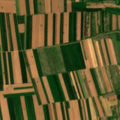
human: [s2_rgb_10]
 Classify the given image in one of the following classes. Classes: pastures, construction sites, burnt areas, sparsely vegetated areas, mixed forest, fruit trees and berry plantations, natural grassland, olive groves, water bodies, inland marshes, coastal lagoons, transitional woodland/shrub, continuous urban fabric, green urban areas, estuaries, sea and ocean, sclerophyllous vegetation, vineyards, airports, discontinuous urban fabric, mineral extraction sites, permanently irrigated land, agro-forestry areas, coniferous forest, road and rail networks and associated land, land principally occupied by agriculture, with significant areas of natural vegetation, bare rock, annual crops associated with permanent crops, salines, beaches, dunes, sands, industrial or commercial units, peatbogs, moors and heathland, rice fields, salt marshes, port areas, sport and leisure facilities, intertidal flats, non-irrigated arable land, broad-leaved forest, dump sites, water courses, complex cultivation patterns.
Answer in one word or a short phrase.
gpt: discontinuous urban fabric, non-irrigated arable land, complex cultivation patterns, transitional woodland/shrub